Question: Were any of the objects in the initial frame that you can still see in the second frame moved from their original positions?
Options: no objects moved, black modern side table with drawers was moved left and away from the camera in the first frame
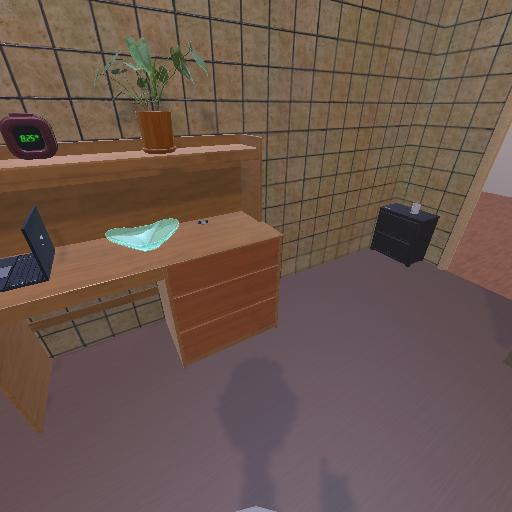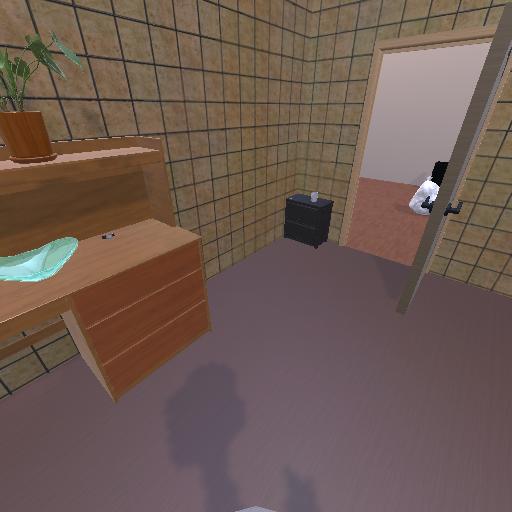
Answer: no objects moved